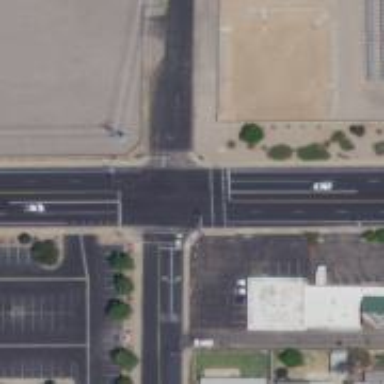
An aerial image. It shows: Solid stop line on the road.